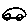
Label: car